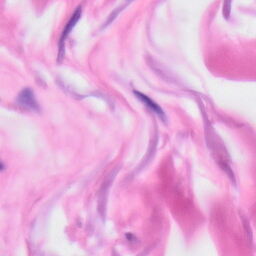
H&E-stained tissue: Skin